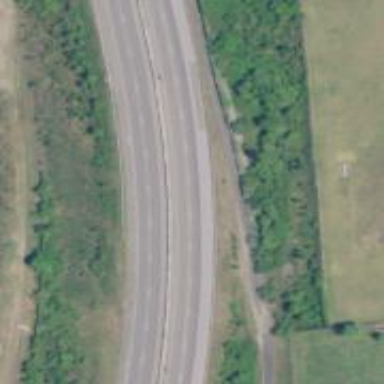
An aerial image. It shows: Trunk highway with expressway features.